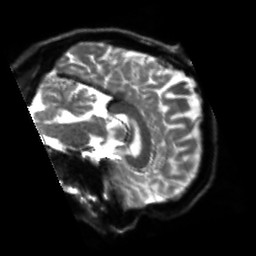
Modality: sbref
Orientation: sagittal
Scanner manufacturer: siemens
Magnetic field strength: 3 T
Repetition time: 4 s
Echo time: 0.0594 s